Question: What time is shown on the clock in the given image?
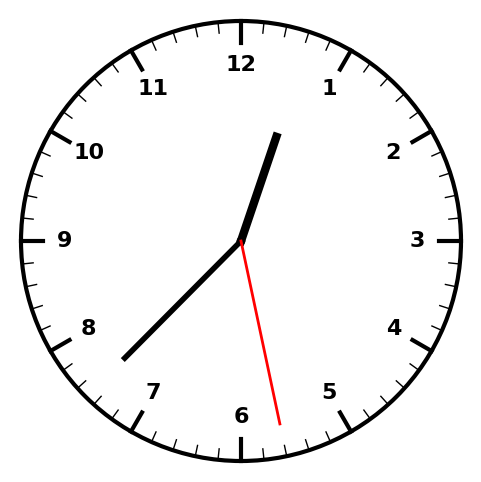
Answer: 12:37:28